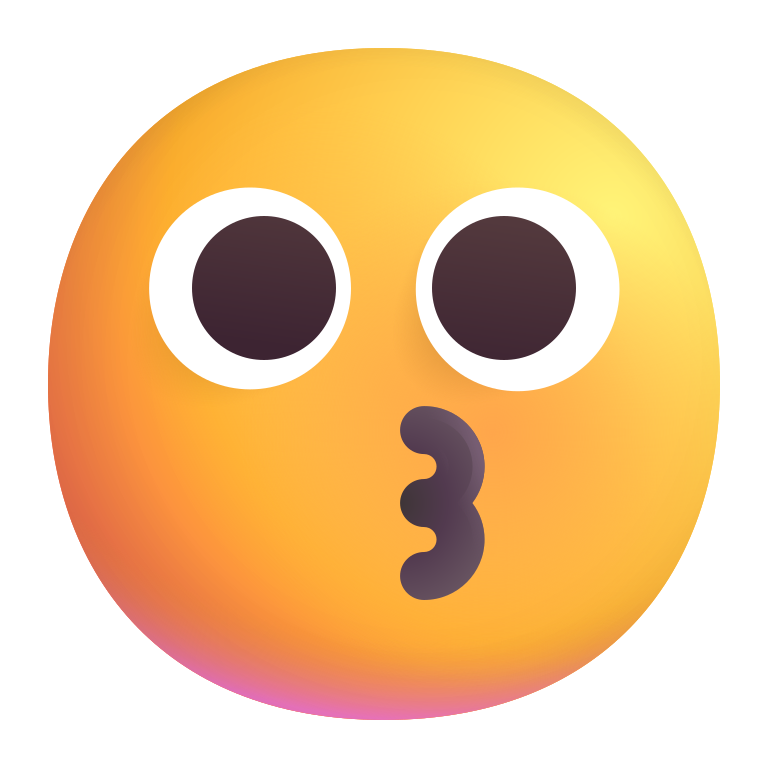
kissing face color